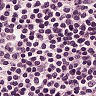
Metastatic tissue present: no